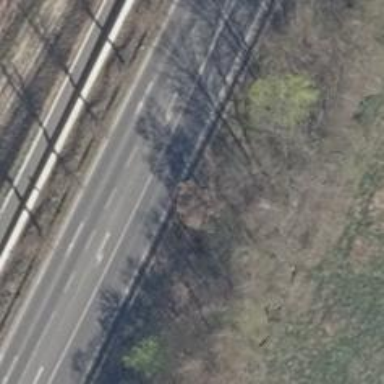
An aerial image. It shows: Secondary road with asphalt surface.